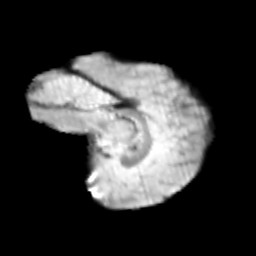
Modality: T2w
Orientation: sagittal
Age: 10
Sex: male
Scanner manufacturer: siemens
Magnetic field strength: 3 T
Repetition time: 3.8 s
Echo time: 0.07 s